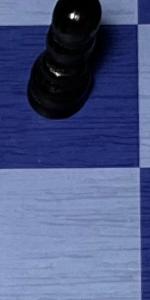
Label: Empty